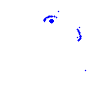
Particle: kaon